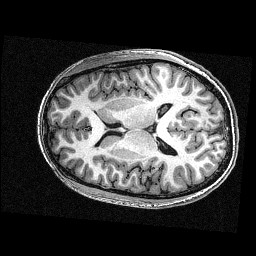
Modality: T1w
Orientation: axial
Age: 22
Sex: male